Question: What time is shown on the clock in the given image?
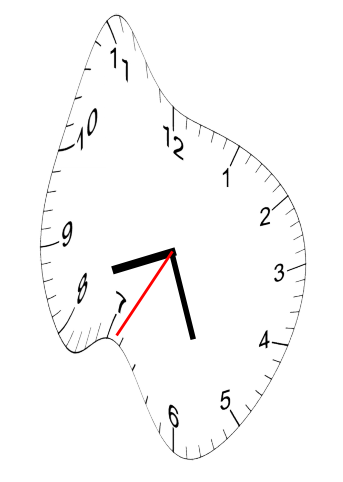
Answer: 08:26:35